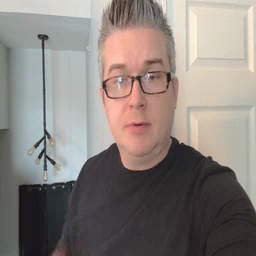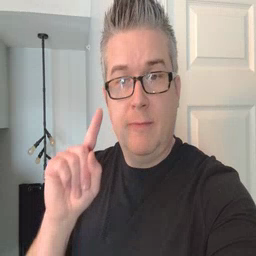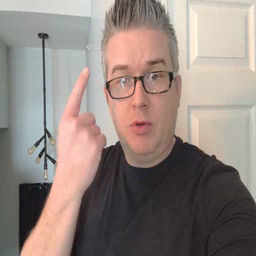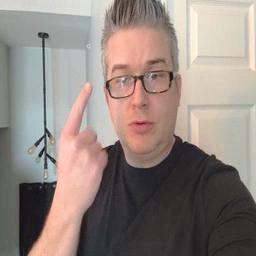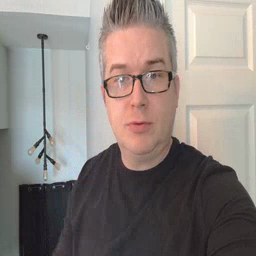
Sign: first